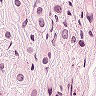
Metastatic tissue present: yes